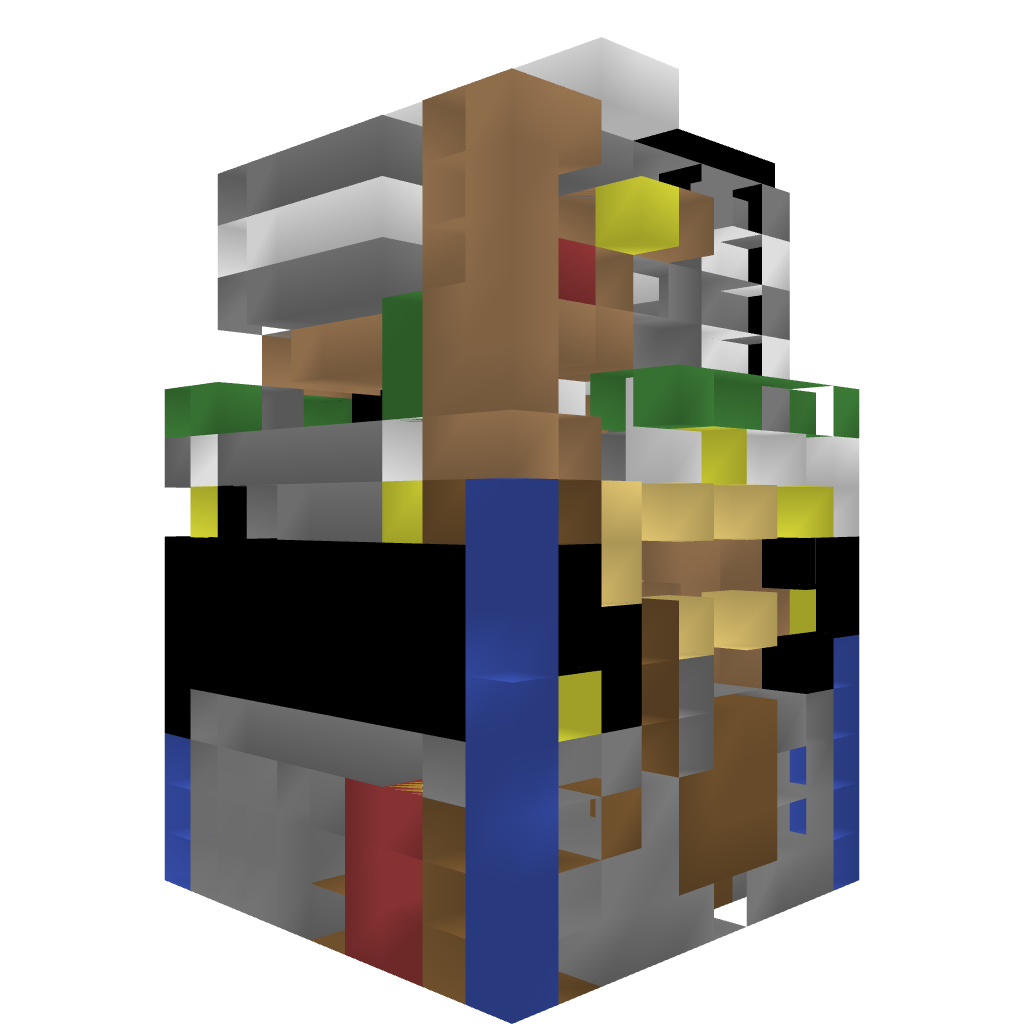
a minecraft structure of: Pigonge's 10x10 Survival House 3 bad low quality